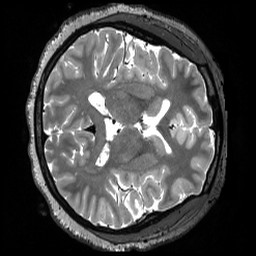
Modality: T2w
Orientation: axial
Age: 21
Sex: female
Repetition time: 3.2 s
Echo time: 0.563 s